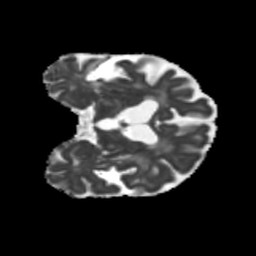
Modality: MD
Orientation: coronal
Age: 66
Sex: female
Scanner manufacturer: siemens
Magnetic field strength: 3 T
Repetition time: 5.25 s
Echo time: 0.08 s